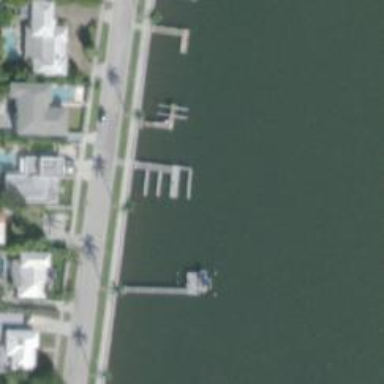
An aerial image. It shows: Man-made pier.